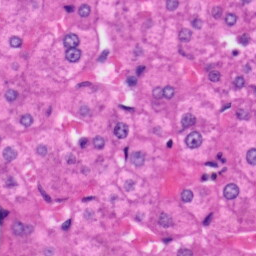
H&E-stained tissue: Liver